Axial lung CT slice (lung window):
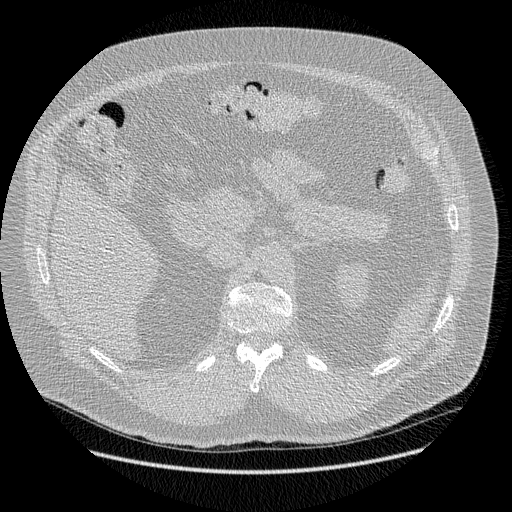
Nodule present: no